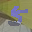
Label: 5